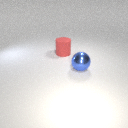
large red rubber cylinder to the left of large blue metal sphere